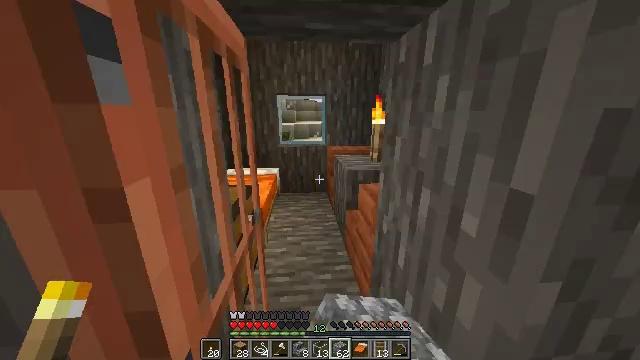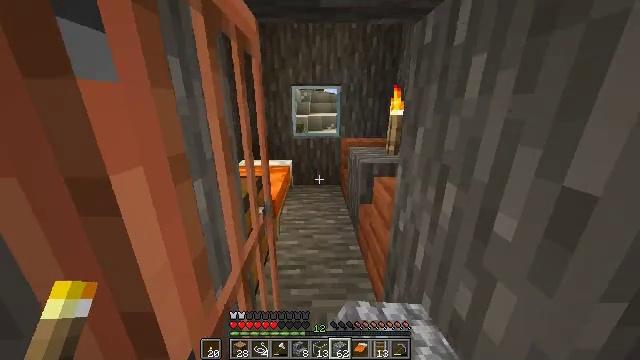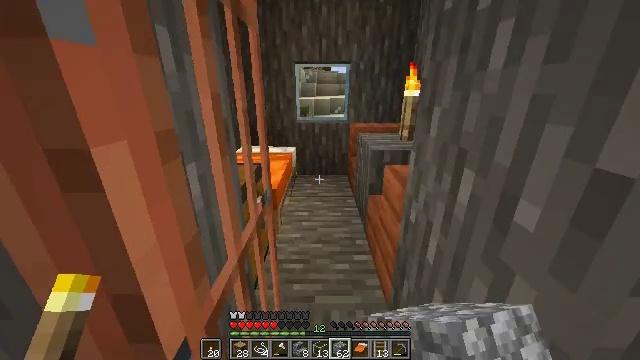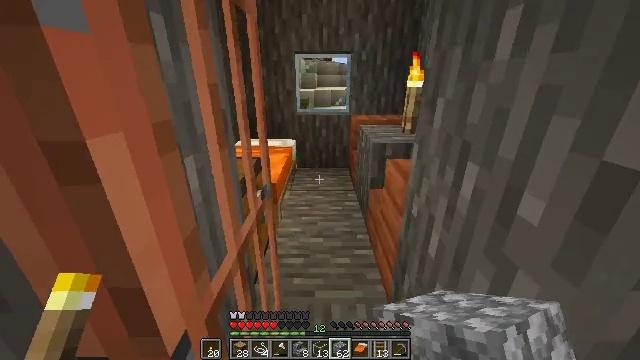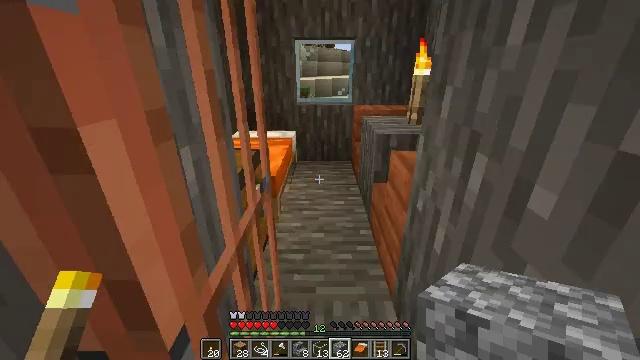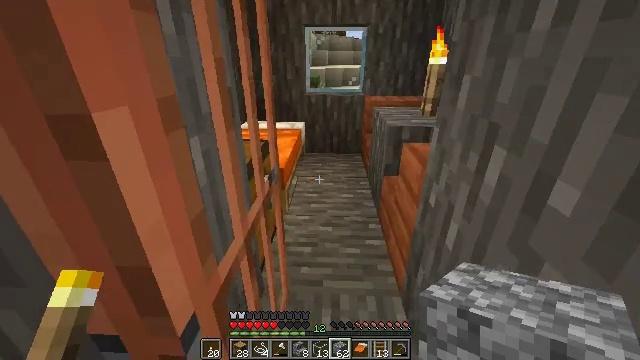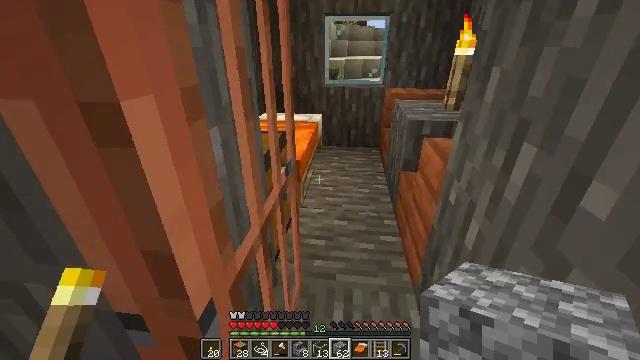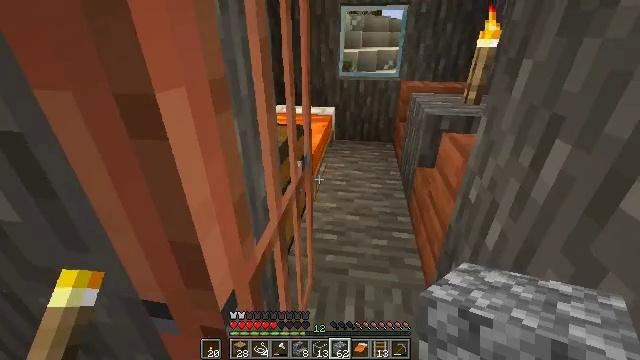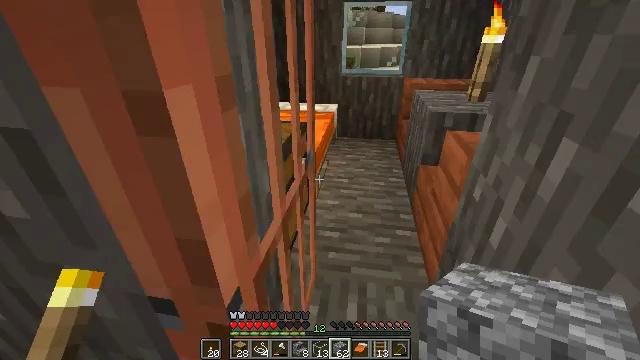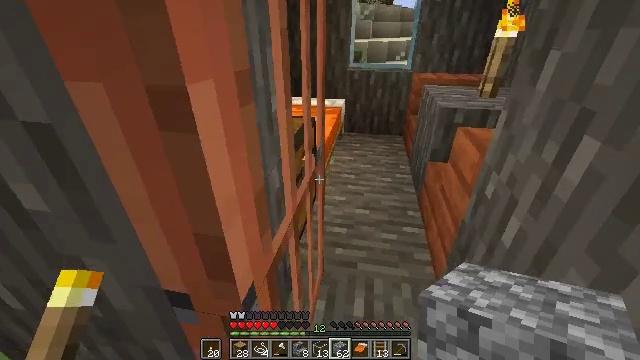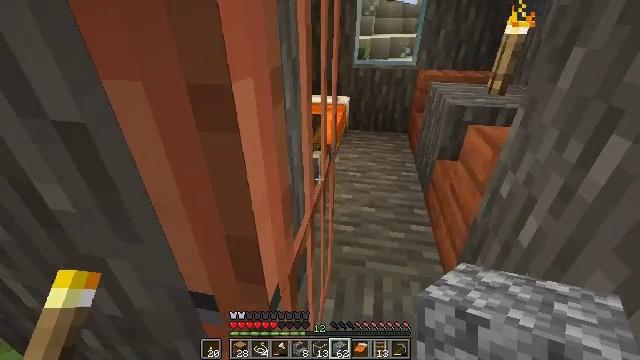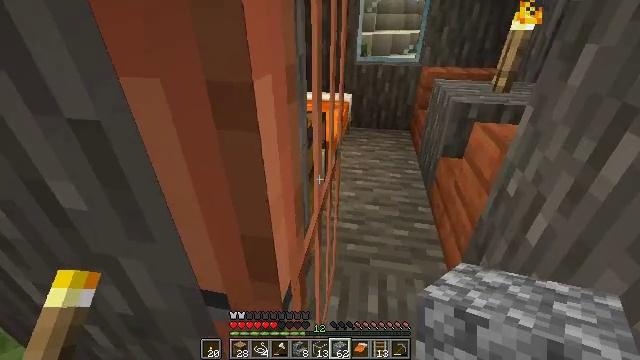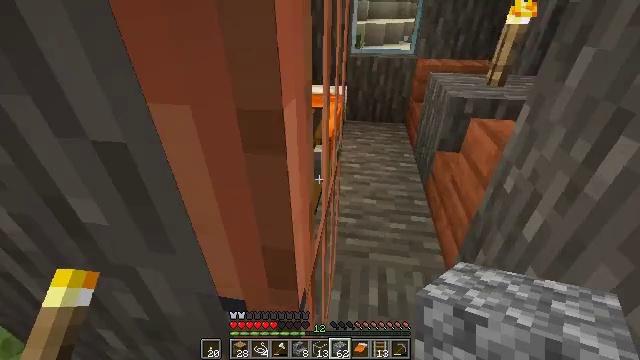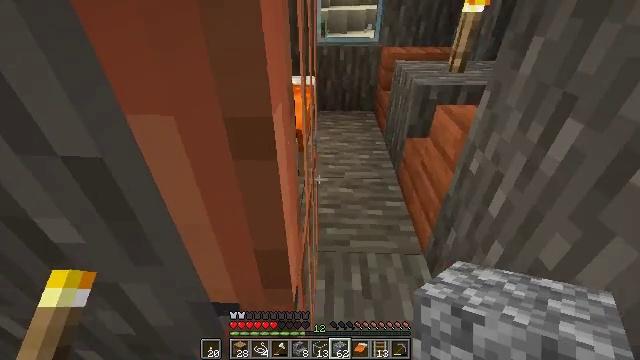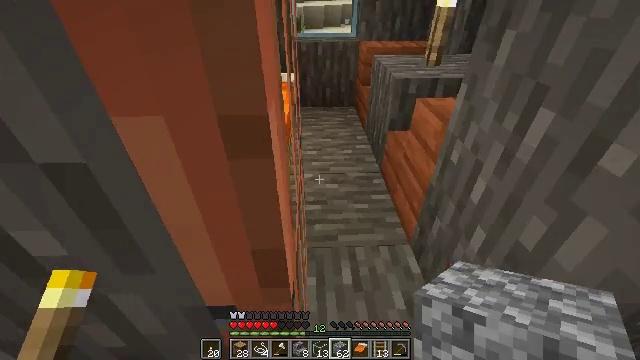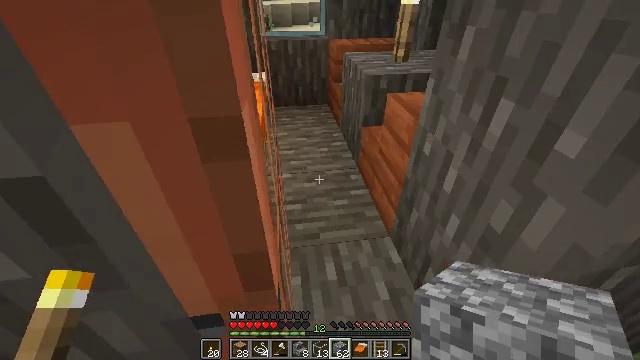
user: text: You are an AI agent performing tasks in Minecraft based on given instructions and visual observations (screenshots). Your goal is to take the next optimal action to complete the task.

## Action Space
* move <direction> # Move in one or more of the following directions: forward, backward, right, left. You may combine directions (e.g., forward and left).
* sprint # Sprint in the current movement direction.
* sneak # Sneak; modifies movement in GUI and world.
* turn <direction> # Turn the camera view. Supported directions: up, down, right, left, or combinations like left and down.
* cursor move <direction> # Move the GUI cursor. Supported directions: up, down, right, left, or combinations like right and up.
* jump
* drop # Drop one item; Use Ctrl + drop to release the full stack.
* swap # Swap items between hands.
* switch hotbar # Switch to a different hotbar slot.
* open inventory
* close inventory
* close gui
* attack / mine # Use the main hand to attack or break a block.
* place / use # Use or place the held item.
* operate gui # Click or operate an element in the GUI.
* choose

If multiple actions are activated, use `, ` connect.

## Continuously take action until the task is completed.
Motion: motion action
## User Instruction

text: Break the orange bed to collect it.
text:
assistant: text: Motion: move forward, sprint, turn left and down
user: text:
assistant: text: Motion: move forward, sprint, turn left and down
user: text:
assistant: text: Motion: move forward, sprint, turn down
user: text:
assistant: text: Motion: move forward, turn down
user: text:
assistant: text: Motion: move forward, turn left and down
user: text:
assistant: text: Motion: move forward, turn left and down
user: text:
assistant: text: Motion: move forward, turn left and down
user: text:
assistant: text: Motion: move forward
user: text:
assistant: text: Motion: move forward, turn left and down
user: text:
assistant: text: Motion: move forward
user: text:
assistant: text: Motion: move forward
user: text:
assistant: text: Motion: move forward, turn right and down
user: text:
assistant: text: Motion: move forward, turn right and down
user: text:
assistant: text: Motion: move forward, turn right
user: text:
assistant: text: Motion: move forward, turn right
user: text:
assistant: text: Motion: move forward, turn right
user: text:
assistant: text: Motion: move forward
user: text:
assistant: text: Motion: move forward
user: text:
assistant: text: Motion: move forward
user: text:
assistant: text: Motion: move forward
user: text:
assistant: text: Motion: move forward, sprint
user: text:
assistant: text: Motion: move forward, sprint
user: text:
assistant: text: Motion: move forward, sprint
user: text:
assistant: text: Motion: move forward, sprint
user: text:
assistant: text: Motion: move forward
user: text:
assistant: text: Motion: move forward
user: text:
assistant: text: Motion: move forward, sprint
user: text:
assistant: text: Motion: move forward, sprint, turn left
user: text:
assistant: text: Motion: move forward, sprint, turn left
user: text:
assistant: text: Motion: move forward, sprint, turn left and down